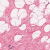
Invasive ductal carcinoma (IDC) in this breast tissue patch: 0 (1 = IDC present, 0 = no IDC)